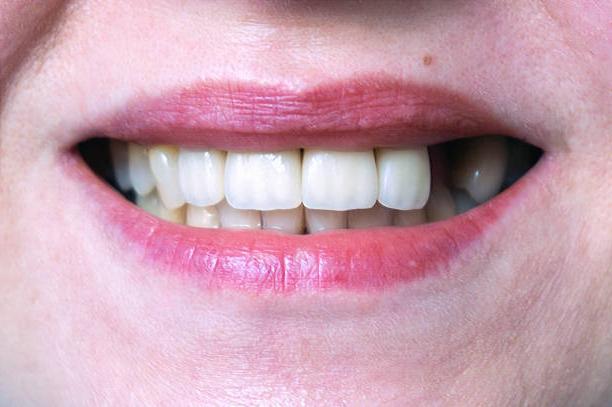
Condition: hypodontia